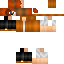
A male human skin with medium skin, wearing brown long hair dressed in a red hoodie and black pants, featuring a closed mouth.